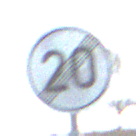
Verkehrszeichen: EndeGeschwindigkeit20
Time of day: SunriseSunset
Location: Outdoor (RoadRail)
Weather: PartlyCloudy
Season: NotSpecified
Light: Natural